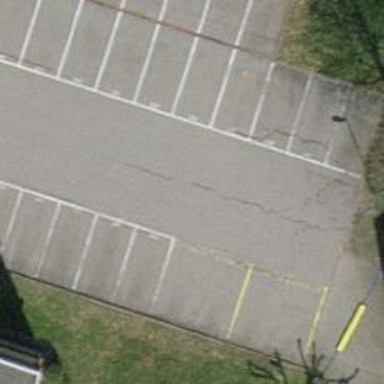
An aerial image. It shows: Asphalt parking aisle designated as service road.